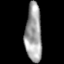
Tissue: lung
Cell type: Fibroblasts
Senescence score: 0.2224
Nuclear area (px): 945
Mean DAPI intensity: 159.46